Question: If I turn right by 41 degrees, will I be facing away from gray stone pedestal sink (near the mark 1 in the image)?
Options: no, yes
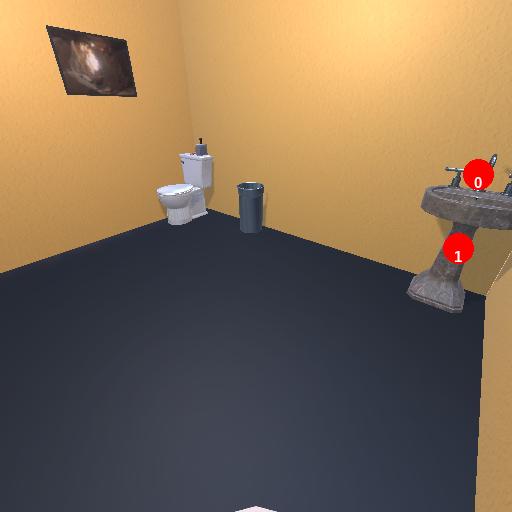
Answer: no